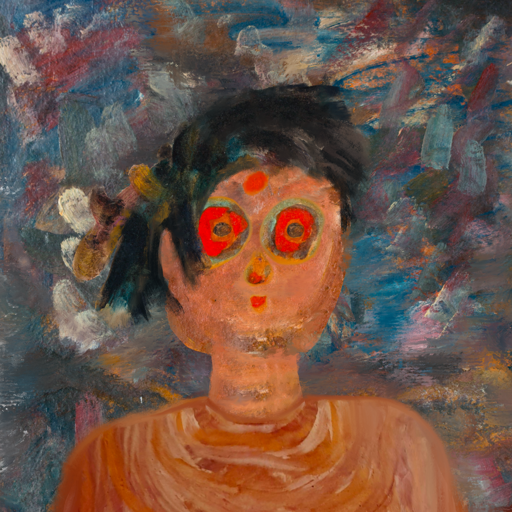
Background: Boggyland, Head And Neck Front: Boggyland, Face Front: Sisters, Bust: Pious_Lady, Hair Front: Pipe, Head Accessory: Blank, Second Necklace: Blank, Necklace: Blank, Baby: Blank